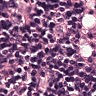
Metastatic tissue present: no